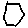
Label: hexagon